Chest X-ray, PA view. Patient: 75 years old, sex M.
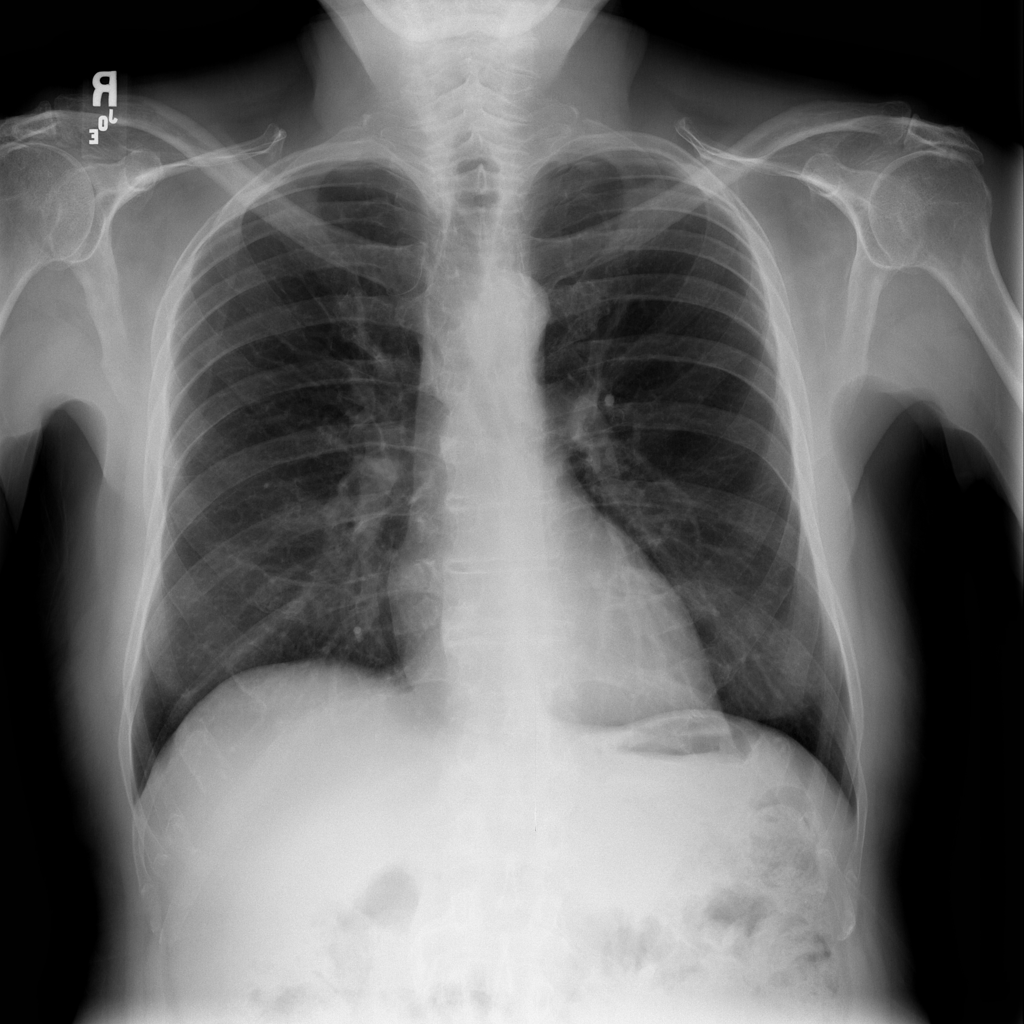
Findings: No Finding